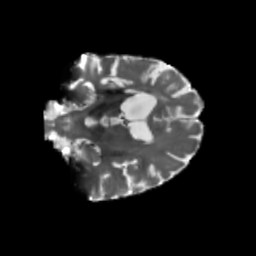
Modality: T2w
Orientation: coronal
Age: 70
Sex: male
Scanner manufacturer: siemens
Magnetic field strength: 3 T
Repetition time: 5.47 s
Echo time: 0.0854 s